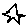
Label: star